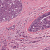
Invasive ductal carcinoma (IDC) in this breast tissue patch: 1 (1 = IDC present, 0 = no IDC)